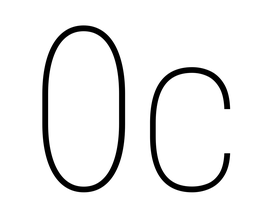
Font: Roboto_Condensed_Thin